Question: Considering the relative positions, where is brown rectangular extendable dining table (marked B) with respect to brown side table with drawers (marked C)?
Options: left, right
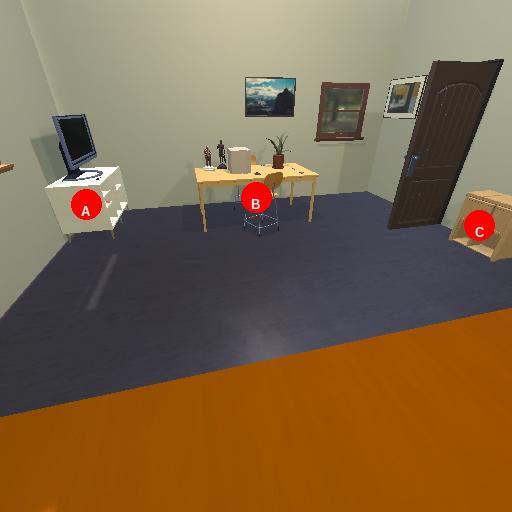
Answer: left